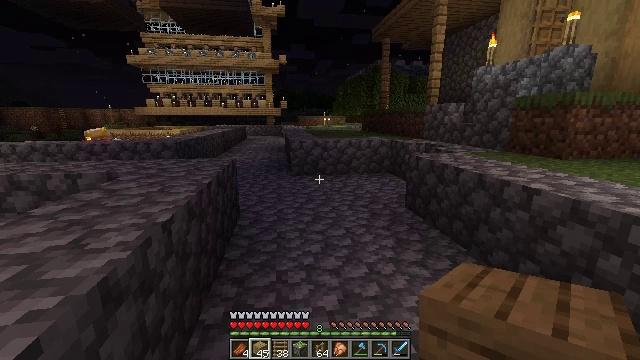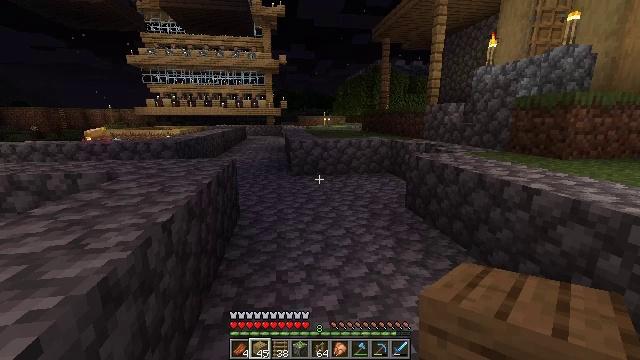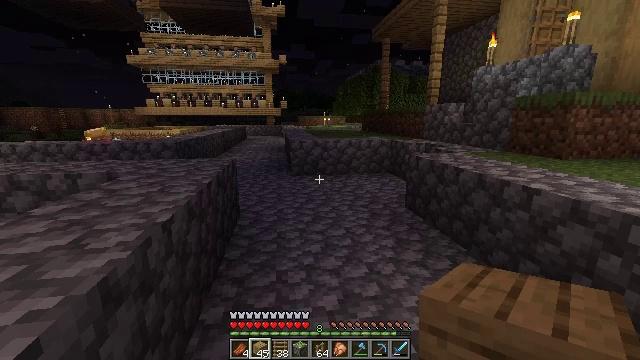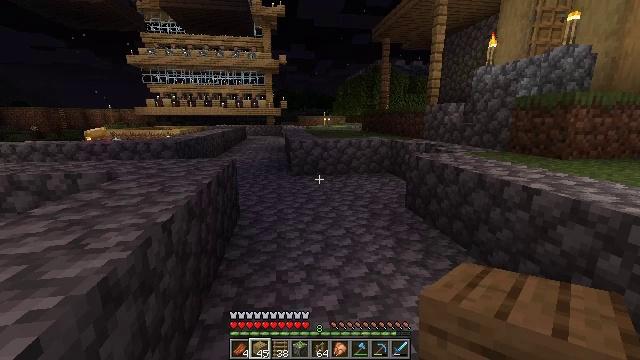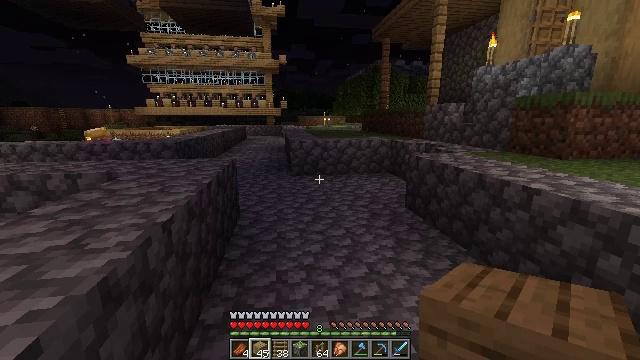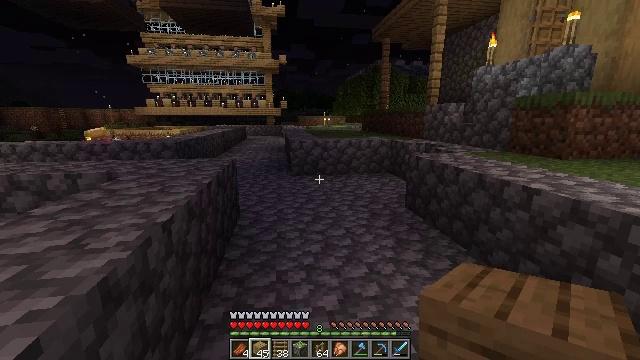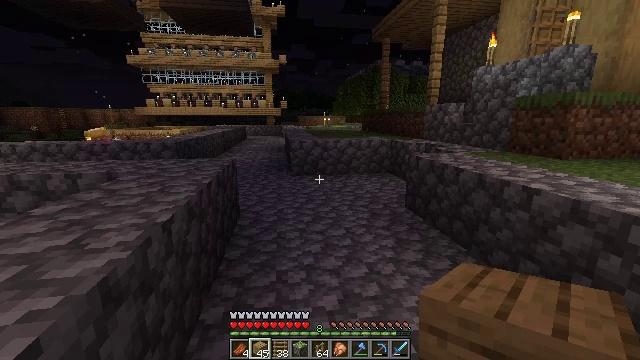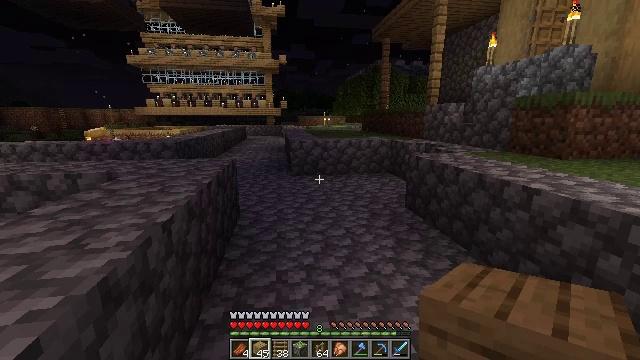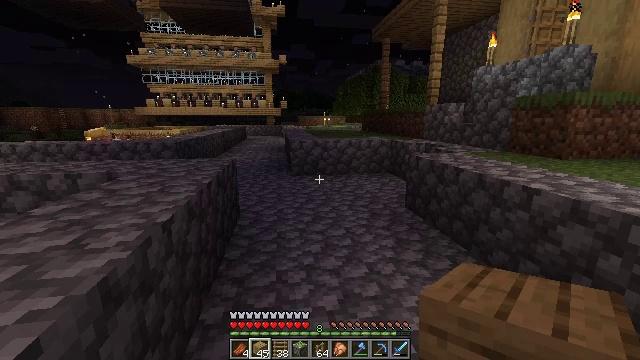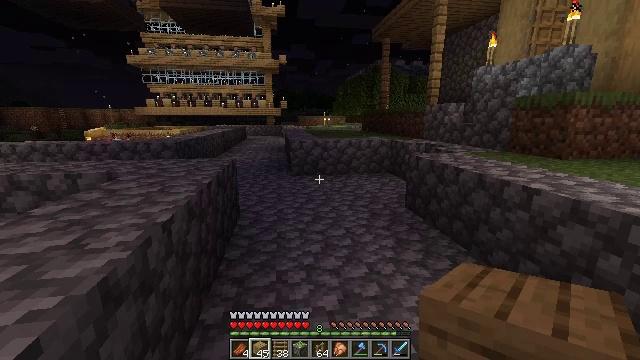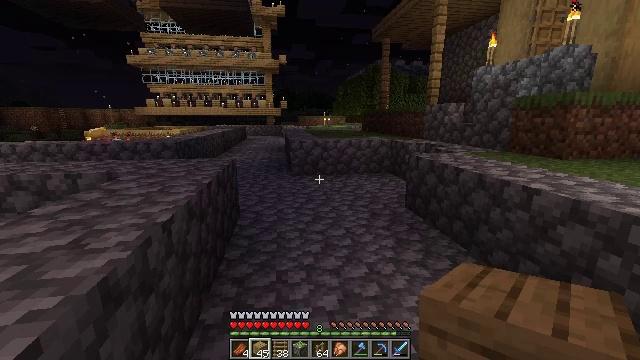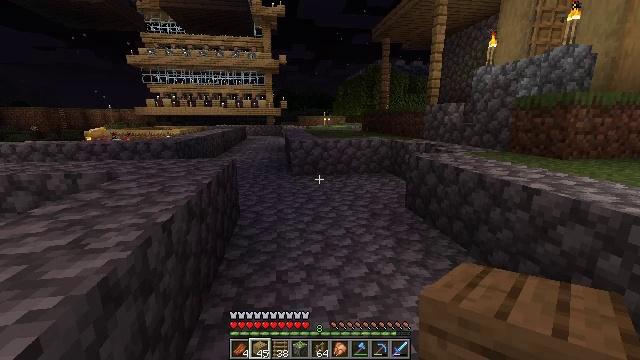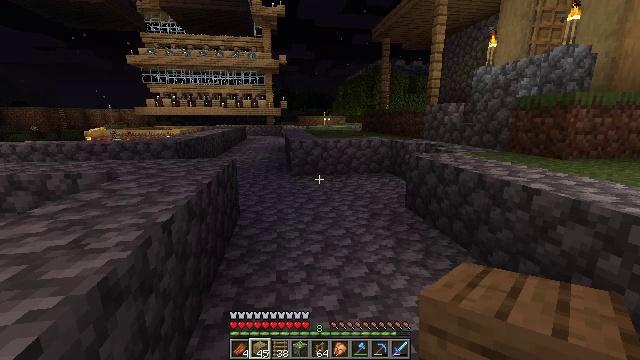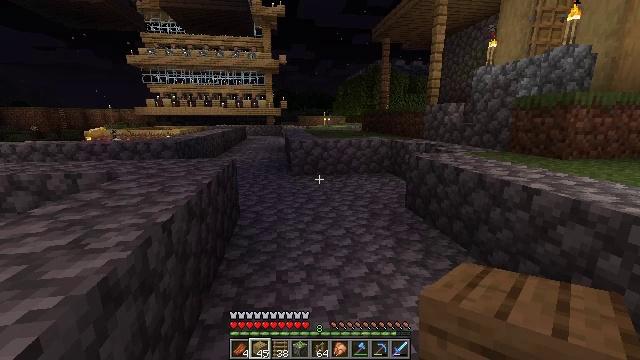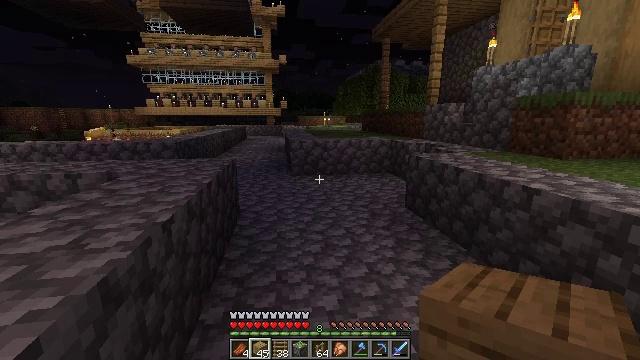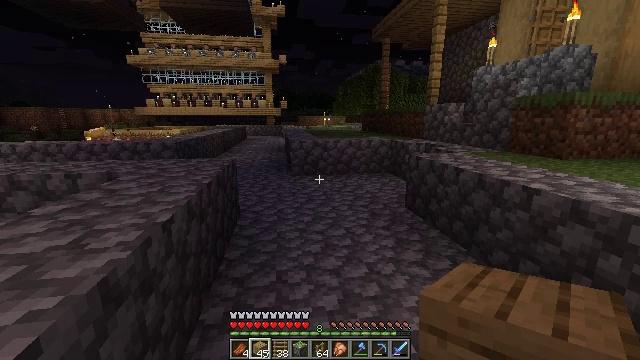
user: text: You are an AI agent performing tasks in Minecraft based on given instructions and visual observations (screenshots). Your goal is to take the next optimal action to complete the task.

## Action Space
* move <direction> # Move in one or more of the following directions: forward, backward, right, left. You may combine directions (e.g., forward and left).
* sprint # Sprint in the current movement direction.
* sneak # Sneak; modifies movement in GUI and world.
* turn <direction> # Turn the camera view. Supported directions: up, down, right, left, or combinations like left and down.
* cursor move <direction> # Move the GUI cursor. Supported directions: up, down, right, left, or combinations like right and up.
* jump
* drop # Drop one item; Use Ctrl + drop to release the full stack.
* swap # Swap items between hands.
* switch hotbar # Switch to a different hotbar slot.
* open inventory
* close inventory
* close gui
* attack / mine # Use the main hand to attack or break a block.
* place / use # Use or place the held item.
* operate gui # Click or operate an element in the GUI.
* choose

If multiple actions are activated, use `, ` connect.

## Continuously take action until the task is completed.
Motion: motion action
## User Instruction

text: Make stairs using oak planks.
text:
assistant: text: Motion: no_op
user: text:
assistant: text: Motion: no_op
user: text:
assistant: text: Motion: no_op
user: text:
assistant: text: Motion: no_op
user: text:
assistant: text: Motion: no_op
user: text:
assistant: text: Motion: no_op
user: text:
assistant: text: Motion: no_op
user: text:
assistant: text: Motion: no_op
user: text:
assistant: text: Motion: no_op
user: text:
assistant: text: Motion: no_op
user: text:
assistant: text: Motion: no_op
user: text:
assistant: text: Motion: no_op
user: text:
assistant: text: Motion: no_op
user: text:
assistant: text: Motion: no_op
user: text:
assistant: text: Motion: no_op
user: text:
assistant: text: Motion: no_op
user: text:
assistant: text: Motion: no_op
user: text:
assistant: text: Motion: no_op
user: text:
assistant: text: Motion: no_op
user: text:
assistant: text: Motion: no_op
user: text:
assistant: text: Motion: no_op
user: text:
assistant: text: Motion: no_op
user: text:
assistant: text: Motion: no_op
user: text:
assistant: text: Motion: no_op
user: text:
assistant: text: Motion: no_op
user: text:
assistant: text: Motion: no_op
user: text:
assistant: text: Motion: no_op
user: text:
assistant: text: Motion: no_op
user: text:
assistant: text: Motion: no_op
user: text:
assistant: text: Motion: no_op